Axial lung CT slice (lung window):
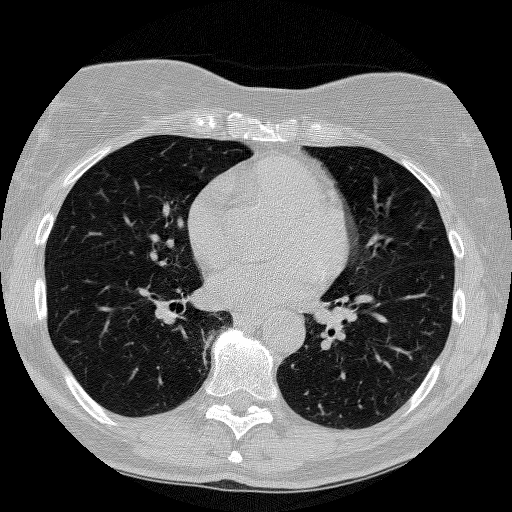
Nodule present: no